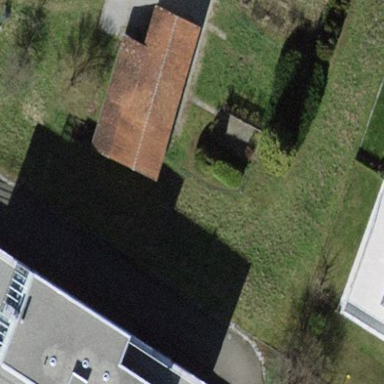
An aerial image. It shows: Rural barn.